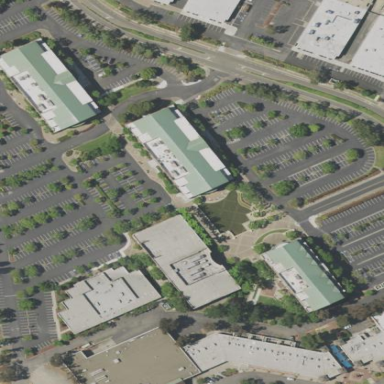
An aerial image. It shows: Parking area with asphalt surface.